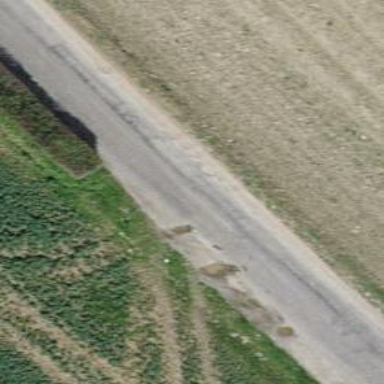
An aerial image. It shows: Unclassified road with asphalt surface.